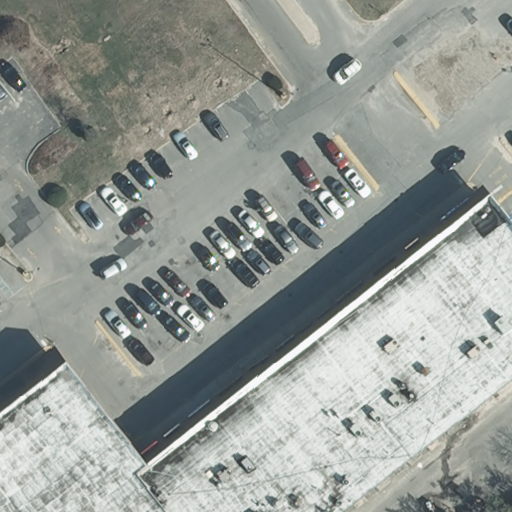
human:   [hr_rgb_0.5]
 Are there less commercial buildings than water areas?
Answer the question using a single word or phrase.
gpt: no

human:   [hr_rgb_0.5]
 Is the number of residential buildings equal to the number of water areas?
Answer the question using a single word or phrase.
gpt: no

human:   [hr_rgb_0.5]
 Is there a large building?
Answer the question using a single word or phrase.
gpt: yes

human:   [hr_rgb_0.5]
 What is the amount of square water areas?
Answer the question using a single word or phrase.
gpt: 0

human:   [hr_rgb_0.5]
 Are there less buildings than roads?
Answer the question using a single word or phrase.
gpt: no

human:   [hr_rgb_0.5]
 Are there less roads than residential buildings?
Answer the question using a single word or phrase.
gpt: no

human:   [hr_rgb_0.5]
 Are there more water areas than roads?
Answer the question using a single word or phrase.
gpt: no

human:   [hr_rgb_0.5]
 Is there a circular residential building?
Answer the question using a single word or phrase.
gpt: no

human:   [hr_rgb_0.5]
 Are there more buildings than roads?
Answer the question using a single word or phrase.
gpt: no

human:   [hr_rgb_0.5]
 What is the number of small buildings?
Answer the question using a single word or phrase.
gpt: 0

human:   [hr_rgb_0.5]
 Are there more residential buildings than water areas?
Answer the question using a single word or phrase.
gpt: no

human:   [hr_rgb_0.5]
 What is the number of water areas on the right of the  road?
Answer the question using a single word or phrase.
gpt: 0

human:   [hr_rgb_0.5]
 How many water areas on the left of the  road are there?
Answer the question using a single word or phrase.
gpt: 1

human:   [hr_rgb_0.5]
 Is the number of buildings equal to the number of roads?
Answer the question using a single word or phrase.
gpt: yes

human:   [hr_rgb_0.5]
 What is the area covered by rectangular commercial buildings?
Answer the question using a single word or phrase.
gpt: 1874m2

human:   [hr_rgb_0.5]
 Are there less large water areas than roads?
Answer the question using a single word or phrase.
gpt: yes

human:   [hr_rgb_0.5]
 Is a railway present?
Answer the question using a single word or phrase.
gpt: no

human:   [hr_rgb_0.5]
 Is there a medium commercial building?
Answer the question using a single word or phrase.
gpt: no

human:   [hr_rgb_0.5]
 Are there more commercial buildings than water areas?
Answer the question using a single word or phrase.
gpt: no

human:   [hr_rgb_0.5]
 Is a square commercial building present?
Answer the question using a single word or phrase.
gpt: no

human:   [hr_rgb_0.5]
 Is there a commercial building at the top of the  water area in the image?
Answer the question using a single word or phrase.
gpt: no

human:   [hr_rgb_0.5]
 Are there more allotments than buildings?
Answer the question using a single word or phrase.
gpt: no

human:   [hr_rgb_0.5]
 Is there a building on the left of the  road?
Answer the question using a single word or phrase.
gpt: yes

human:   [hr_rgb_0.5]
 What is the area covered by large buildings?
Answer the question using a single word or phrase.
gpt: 1874m2

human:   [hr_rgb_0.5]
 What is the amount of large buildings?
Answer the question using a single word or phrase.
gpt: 1

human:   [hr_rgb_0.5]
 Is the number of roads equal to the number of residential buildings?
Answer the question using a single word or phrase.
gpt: no

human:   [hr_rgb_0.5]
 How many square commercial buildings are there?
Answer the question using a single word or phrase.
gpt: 0

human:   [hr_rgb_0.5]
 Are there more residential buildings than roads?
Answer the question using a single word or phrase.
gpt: no

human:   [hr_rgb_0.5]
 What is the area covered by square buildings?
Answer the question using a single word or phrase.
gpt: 0m2

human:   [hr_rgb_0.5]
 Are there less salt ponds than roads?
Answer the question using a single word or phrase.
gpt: yes

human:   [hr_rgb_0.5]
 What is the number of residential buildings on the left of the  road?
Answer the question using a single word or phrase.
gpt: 0

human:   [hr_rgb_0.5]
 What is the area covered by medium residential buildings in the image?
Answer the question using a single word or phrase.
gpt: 0m2

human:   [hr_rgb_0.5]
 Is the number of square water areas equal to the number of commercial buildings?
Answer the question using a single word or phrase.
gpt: no

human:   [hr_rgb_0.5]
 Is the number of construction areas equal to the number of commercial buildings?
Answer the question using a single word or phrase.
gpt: no

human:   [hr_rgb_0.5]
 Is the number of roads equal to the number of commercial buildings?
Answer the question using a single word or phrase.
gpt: yes

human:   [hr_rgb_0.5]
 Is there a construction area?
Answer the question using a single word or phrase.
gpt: no